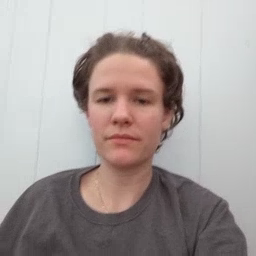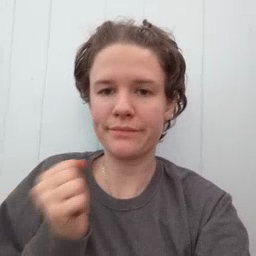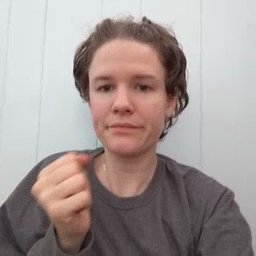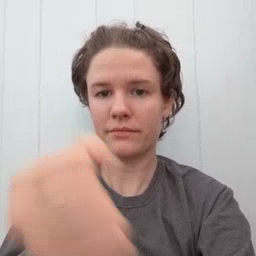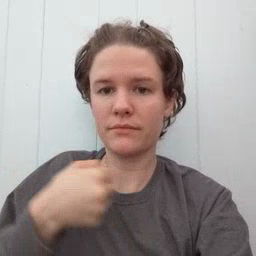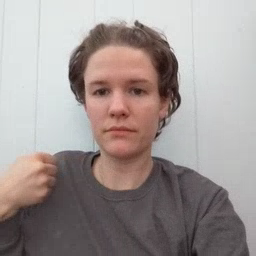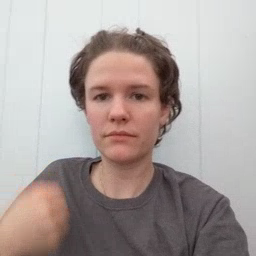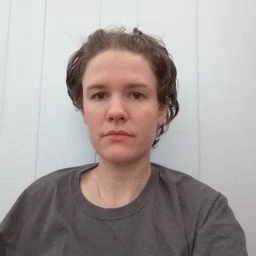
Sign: refrigerator